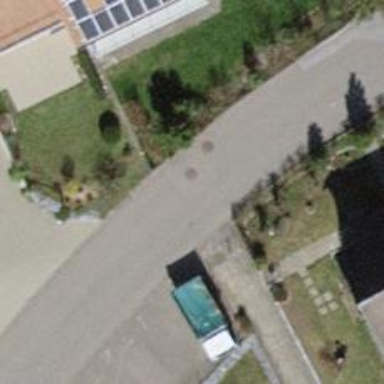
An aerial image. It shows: Footway with no sidewalk.